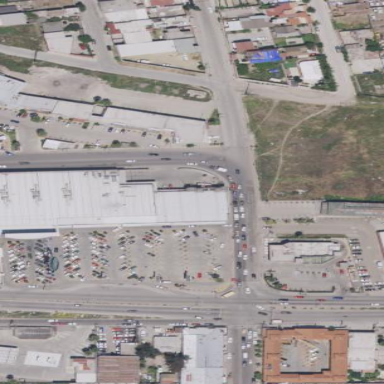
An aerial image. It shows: Supermarket located in building.